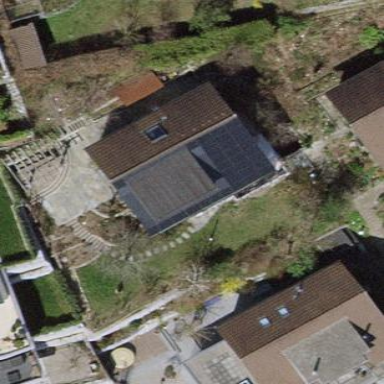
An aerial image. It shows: Solar photovoltaic panel generator producing electricity as small installation.